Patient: sex M, age 57
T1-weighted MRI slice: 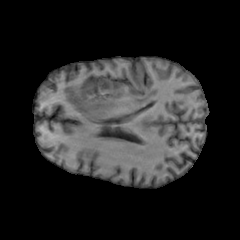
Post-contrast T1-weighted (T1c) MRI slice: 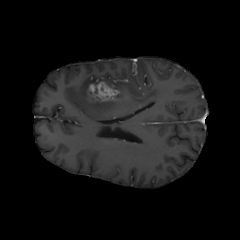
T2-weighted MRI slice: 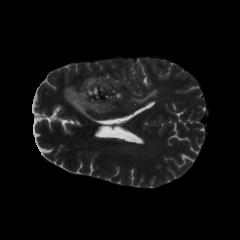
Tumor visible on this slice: yes
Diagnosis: Glioblastoma, IDH-wildtype
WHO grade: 4